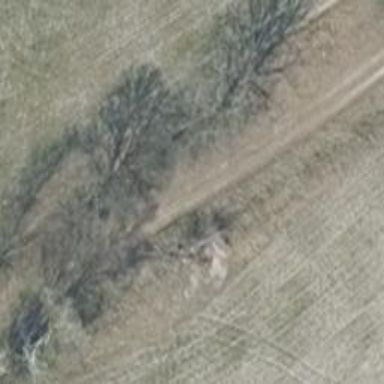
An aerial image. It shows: Deciduous broadleaved tree.